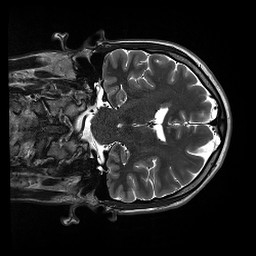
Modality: T2w
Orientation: coronal
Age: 32
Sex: male